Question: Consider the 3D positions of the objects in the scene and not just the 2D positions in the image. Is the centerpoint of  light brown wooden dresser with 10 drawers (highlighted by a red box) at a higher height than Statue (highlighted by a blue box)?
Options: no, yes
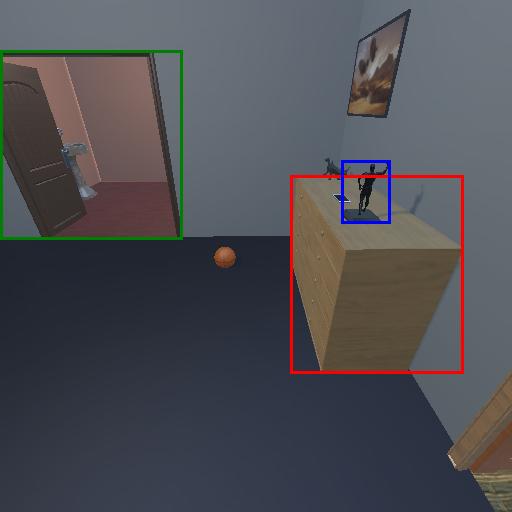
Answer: no